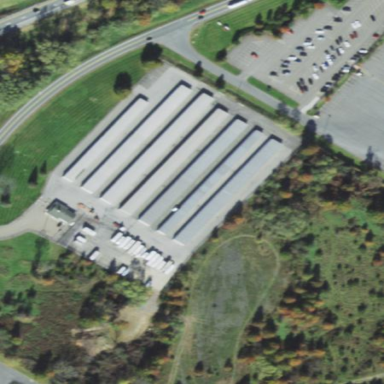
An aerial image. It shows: Warehouse.